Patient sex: F
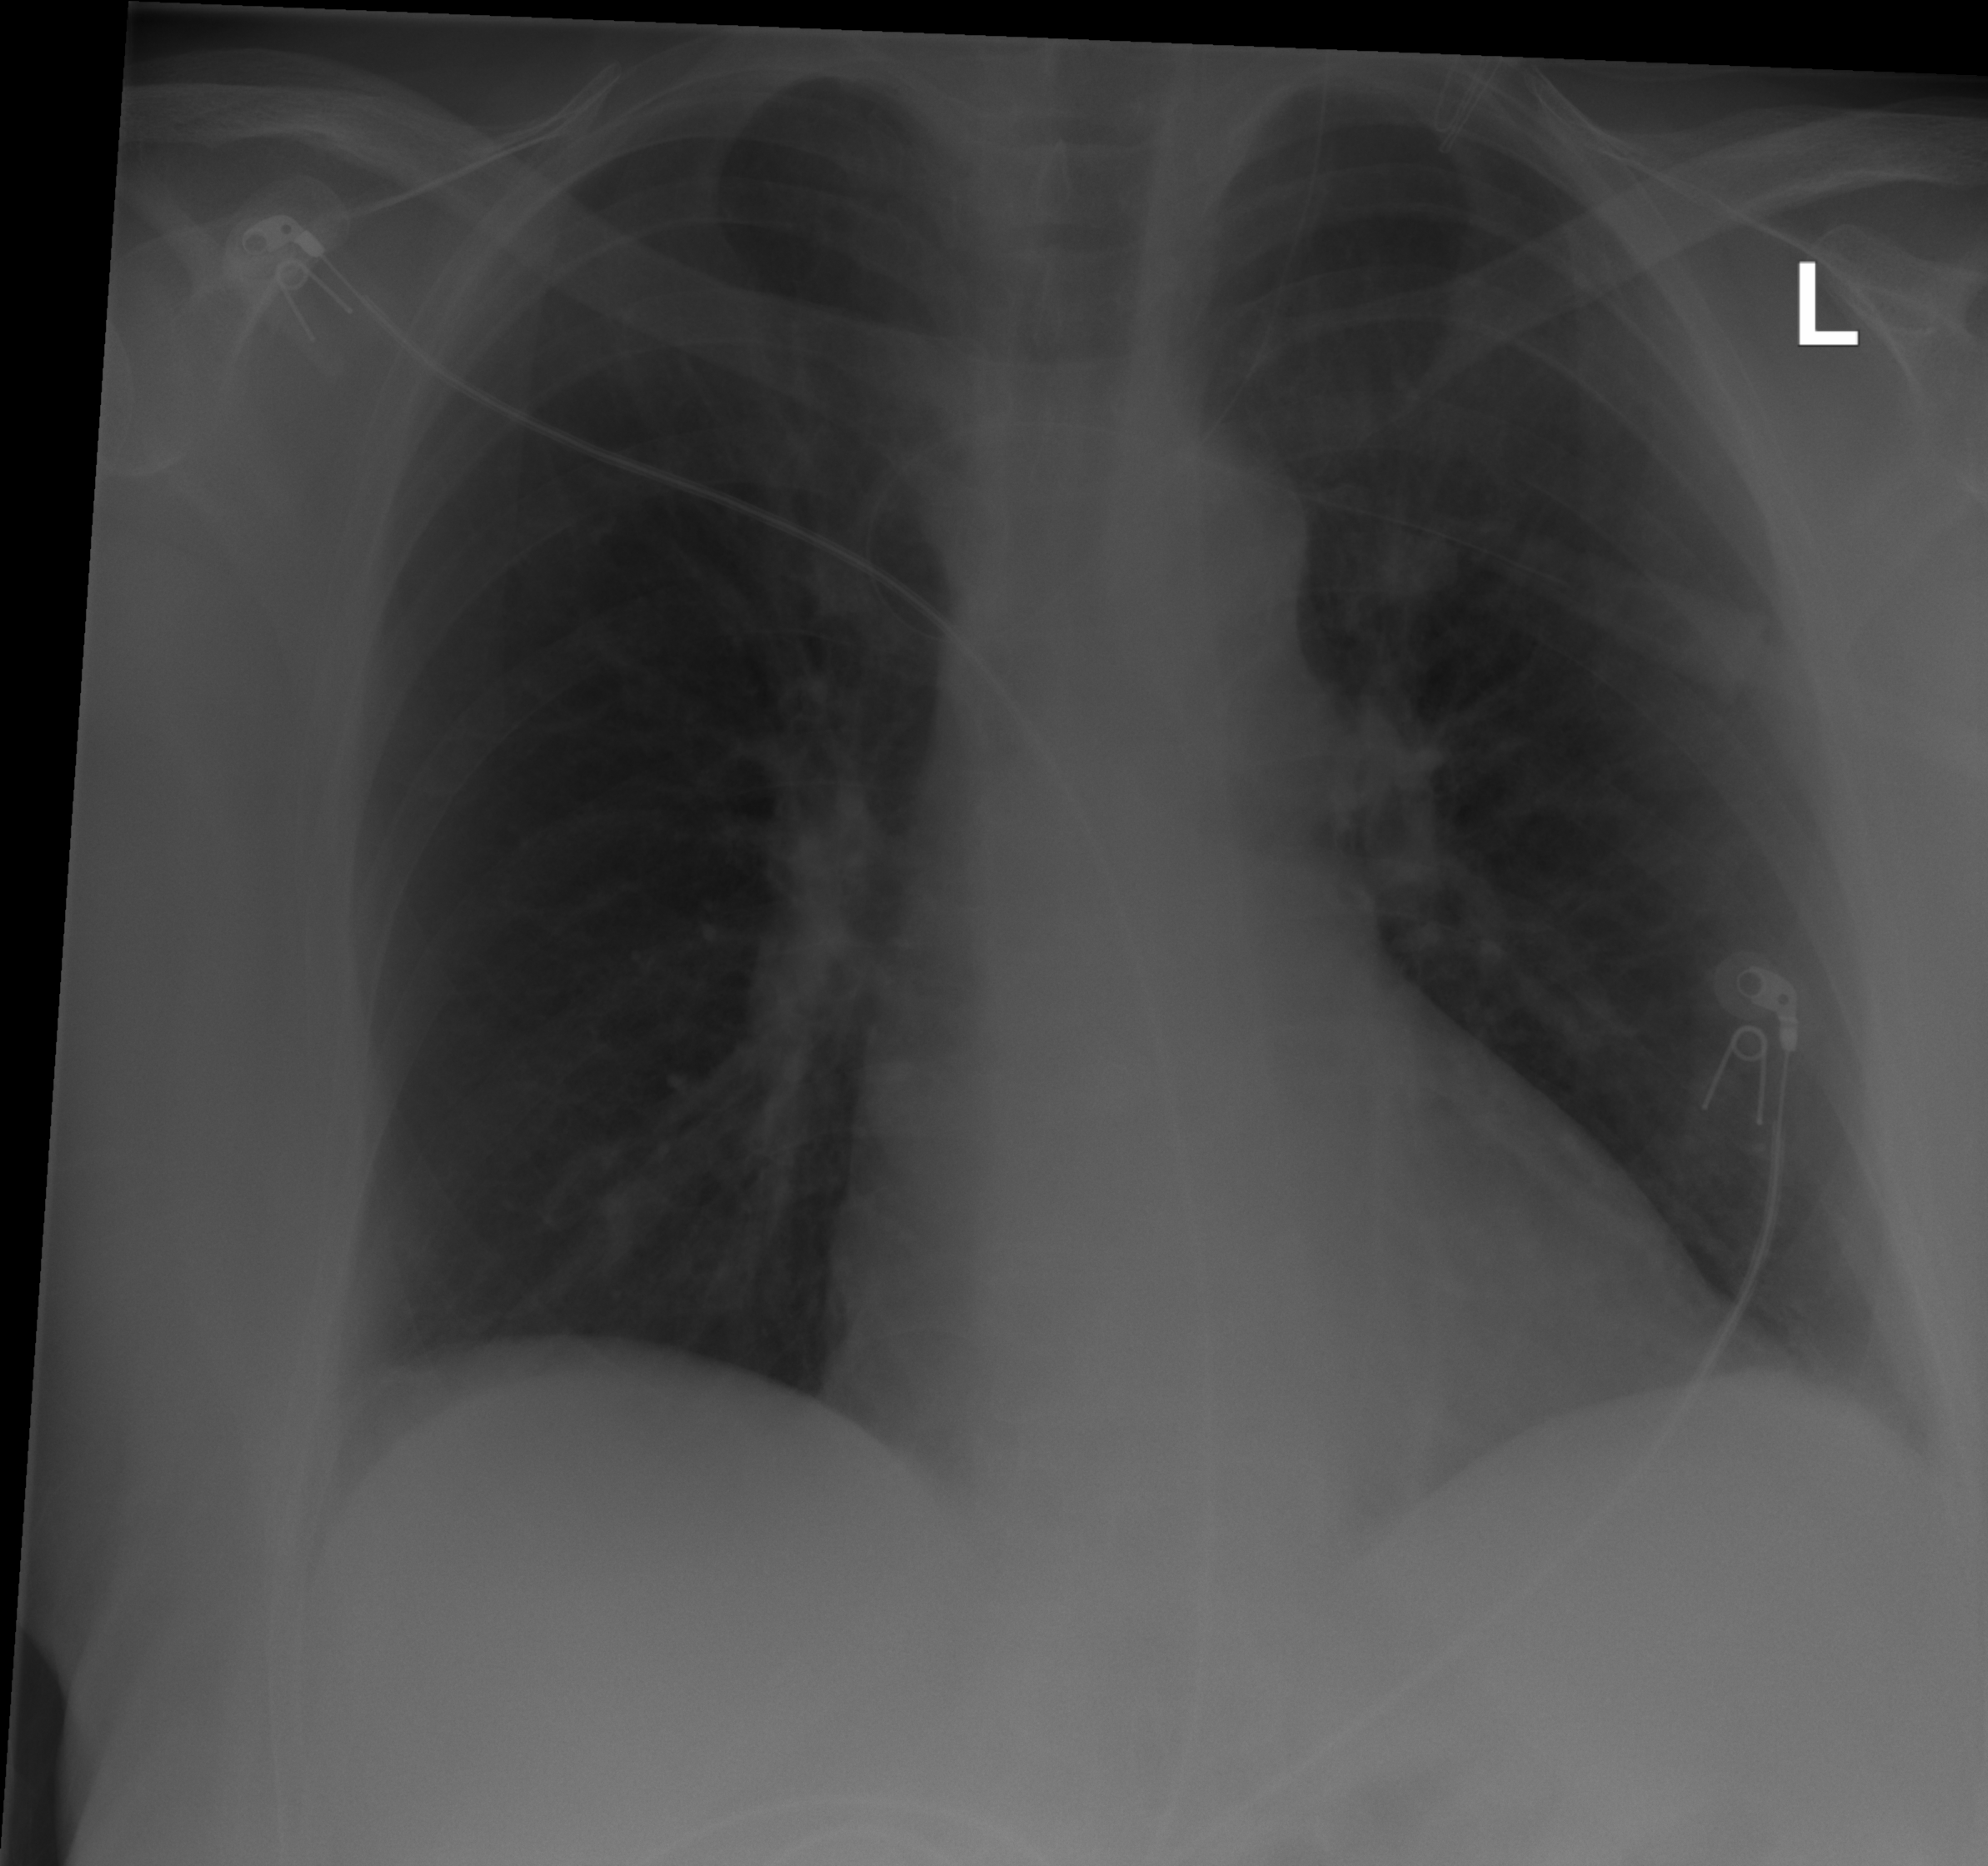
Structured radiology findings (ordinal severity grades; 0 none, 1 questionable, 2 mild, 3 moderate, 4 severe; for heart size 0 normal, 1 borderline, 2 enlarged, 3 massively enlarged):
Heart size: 2
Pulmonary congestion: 0
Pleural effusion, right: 0
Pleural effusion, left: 0
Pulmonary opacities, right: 0
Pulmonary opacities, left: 0
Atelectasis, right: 0
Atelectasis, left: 1